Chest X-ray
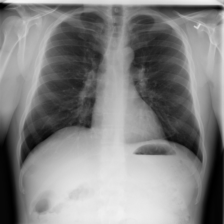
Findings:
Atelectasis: negative
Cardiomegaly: negative
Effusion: negative
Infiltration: positive
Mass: negative
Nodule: negative
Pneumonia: negative
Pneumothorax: negative
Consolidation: negative
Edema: negative
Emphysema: negative
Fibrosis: negative
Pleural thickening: negative
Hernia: negative